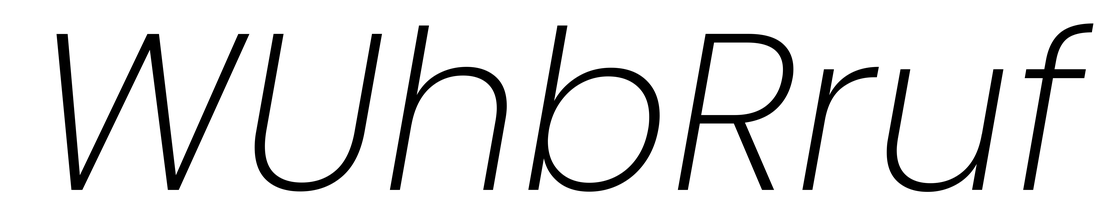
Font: Poppins-ExtraLightItalic